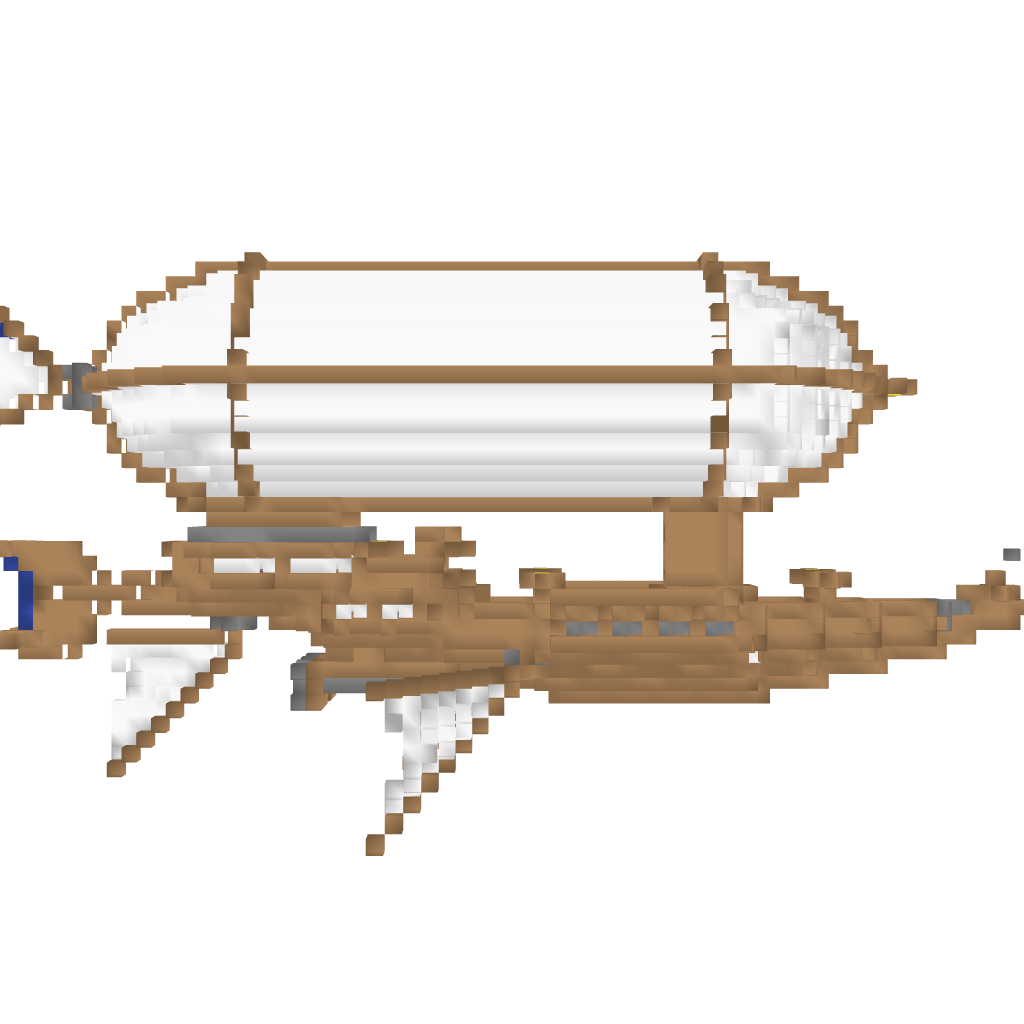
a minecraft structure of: epic airship high quality